Field crop: maize
Growth stage: 1
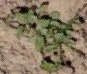
Species: convolvulus